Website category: book
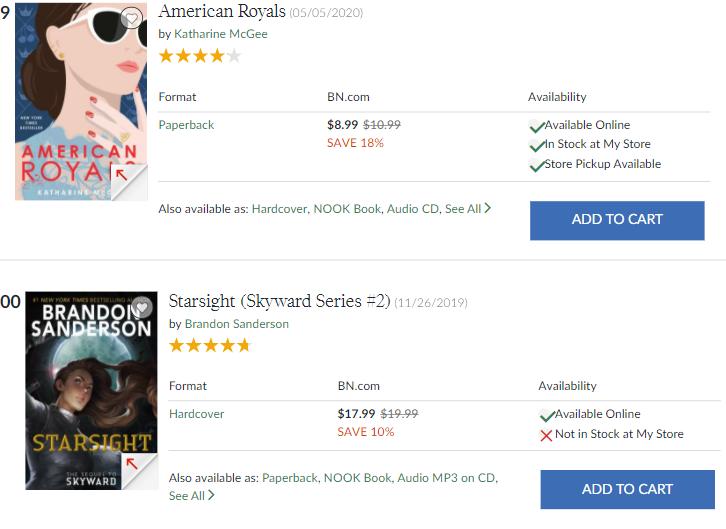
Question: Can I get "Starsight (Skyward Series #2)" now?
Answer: yes

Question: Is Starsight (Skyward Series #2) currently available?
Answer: yes

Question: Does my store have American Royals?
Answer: yes

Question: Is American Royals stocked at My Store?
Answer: yes

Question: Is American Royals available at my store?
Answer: yes

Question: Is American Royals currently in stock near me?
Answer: yes

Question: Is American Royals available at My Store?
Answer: yes

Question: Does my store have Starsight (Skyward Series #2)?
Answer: no

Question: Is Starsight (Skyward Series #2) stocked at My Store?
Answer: no

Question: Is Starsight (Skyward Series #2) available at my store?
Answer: no

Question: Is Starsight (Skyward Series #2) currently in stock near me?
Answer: no

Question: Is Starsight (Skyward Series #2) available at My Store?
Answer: no

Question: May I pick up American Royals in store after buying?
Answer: yes

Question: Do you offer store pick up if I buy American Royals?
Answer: yes

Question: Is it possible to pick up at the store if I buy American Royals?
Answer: yes

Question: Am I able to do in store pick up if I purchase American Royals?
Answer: yes

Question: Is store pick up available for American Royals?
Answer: yes

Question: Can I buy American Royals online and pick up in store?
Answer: yes

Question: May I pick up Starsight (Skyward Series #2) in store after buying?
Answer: no

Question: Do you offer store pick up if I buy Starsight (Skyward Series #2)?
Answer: no

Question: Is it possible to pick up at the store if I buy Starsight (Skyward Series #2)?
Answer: no

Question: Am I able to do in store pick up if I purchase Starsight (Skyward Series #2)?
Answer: no

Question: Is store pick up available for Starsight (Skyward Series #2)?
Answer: no

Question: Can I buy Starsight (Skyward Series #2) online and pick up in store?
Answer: no